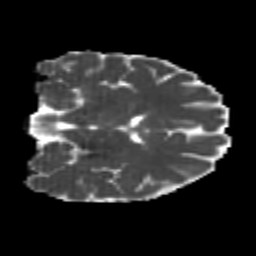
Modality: MD
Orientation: coronal
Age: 22
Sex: female
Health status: healthy
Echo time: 0.074 s